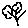
Label: tree